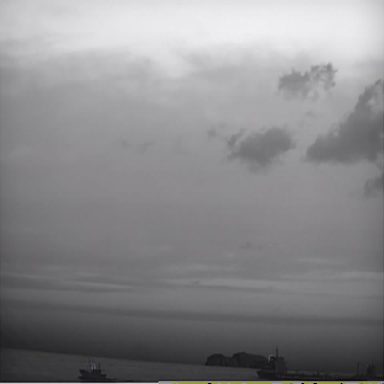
There is a bulk_carrier in the infrared image.